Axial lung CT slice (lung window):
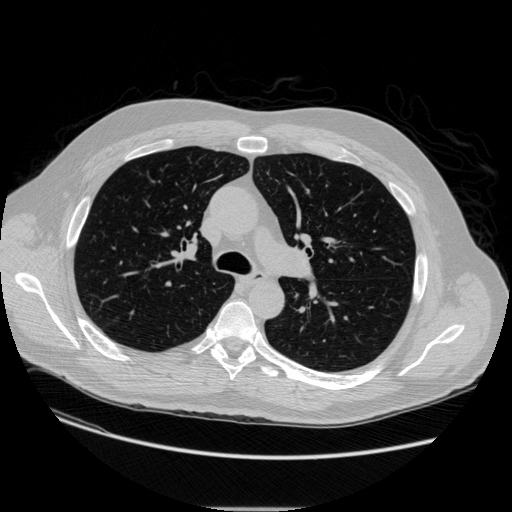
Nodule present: no